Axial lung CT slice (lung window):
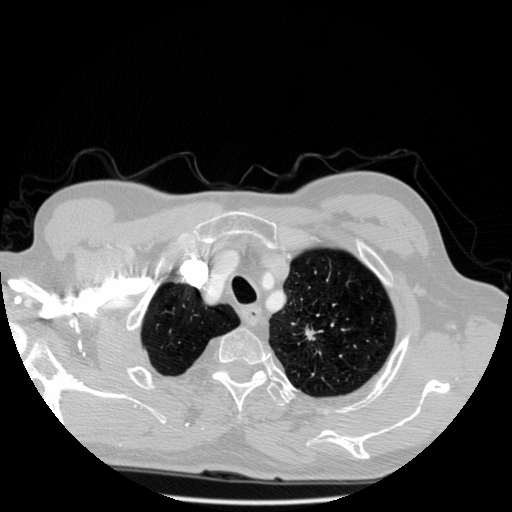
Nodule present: yes
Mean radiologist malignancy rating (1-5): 4.667